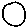
Label: circle